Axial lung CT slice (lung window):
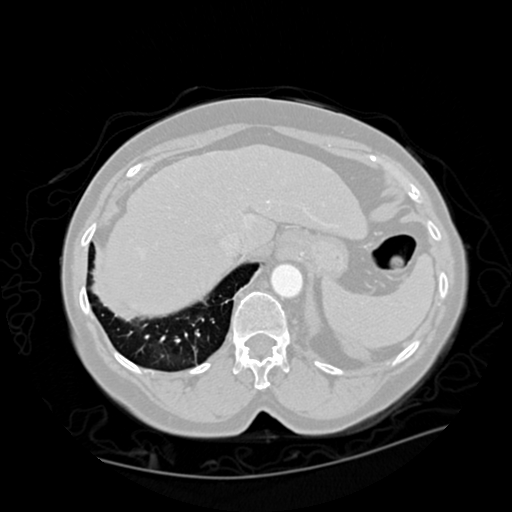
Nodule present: no